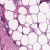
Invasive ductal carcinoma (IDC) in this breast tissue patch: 0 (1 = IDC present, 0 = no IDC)